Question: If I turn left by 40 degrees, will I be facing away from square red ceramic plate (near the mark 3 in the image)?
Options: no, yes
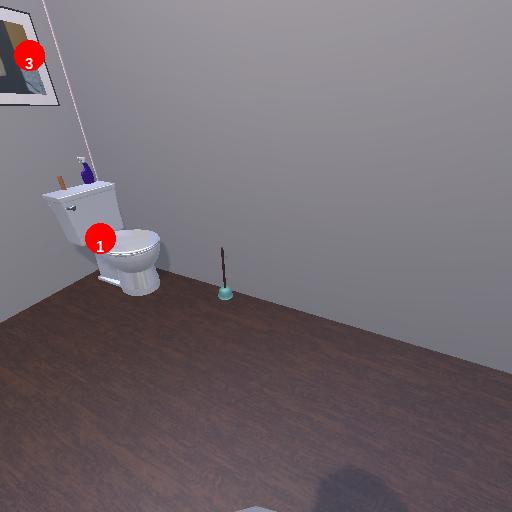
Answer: no